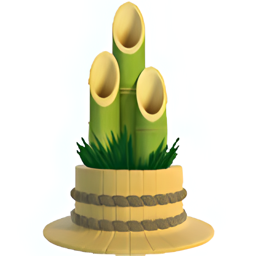
Name: pine decoration
Emoji: 🎍
Group: Activities
Sub-group: event